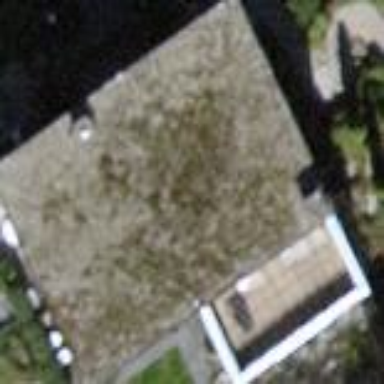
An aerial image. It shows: House with flat roof.